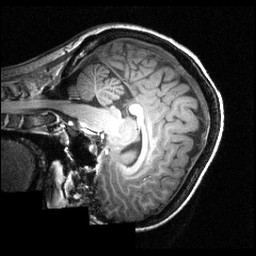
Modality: T1w
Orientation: sagittal
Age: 21
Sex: female
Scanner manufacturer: siemens
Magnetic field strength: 3.951 T
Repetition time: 1.5 s
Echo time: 0.00335 s